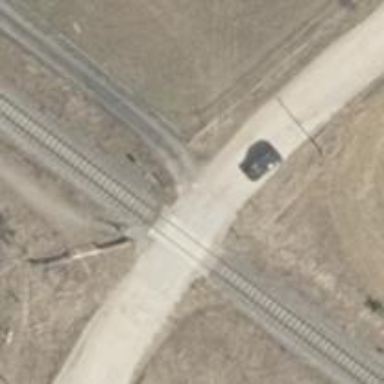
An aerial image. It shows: Railway track.